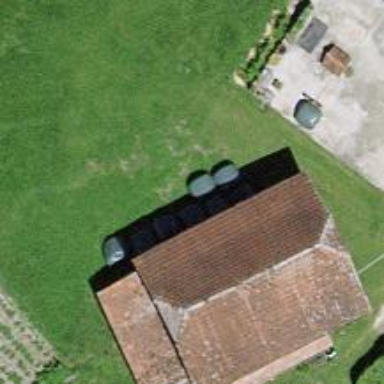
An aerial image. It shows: Rural barn.